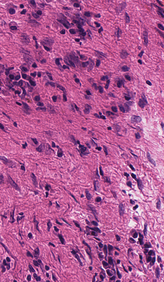
Tumor epithelial tissue: no
Tumor-associated stroma tissue: yes
Normal tissue: no